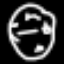
Label: clock